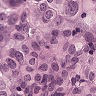
Metastatic tissue present: yes